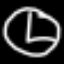
Label: clock